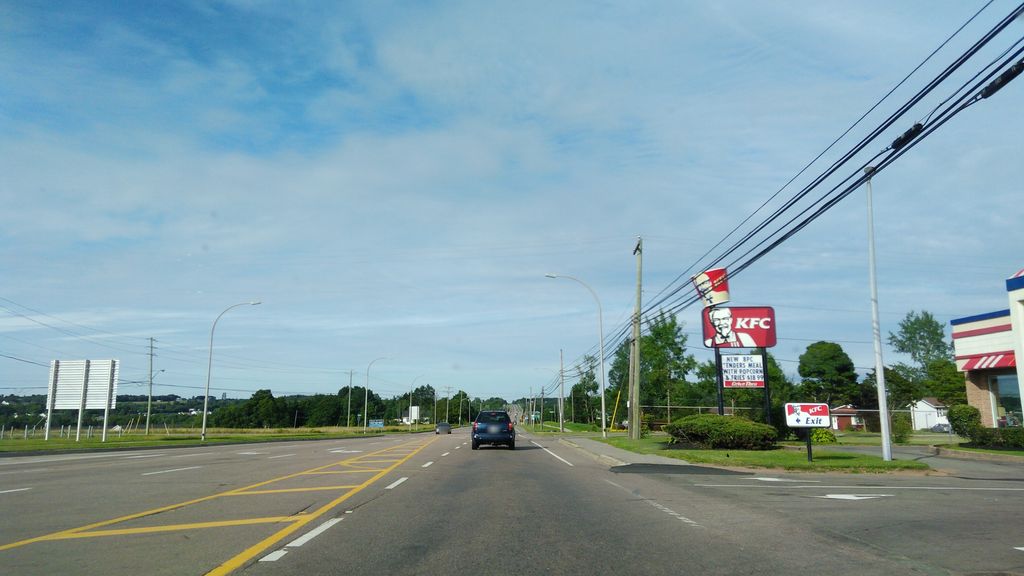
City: charlottetown